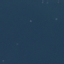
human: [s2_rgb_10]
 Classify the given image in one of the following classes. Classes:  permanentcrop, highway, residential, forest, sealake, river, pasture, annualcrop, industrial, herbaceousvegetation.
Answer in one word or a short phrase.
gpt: SeaLake